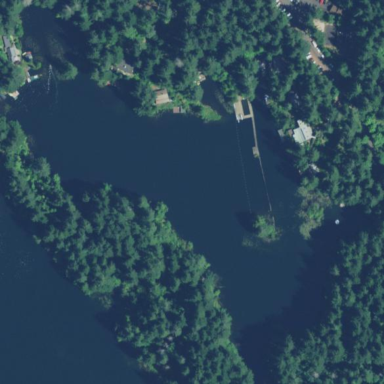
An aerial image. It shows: Beautiful lake surrounded by nature.